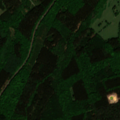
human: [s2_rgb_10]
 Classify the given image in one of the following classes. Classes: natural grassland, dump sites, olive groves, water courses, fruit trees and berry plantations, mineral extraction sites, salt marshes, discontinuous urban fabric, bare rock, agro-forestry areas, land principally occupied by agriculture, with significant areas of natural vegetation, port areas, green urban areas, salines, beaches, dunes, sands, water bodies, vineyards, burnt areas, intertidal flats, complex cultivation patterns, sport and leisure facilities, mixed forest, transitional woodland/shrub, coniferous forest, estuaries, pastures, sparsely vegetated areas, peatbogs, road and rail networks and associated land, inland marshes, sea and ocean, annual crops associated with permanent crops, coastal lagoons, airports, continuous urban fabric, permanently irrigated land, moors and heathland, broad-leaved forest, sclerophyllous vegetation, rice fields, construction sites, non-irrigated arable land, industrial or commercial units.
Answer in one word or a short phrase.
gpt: broad-leaved forest, coniferous forest